Question: So, I wanted to try GCloud since you can deploy serverless stuff pretty easily. I've made a simple Flask app to test it out, this is the entire code for the app:
'''
from flask import (
Flask
)
from flask_cors import CORS
app = Flask(__name__)
cors = CORS(app)
@app.route('/ping', methods=['GET'])
def ping():
return 'It works!', 200
def create_app():
return app
if __name__ == '__main__':
app.run()
'''
Here is the Dockerfile:
'''
FROM python:3.7-slim
COPY . ./home/gcloud-test
WORKDIR /home/gcloud-test
RUN pip install -r requirements.txt
EXPOSE 5000
CMD python3 main.py
'''
I've also tried using 'gunicorn' and 'waitress' to start the server, the same thing happens.
Commands I run to deploy to gcloud:
> 'gcloud builds submit --tag gcr.io/PROJECT_ID/PROJECT_NAME'
> 'gcloud run deploy --image gcr.io/PROJECT_ID/PROJECT_NAME --platform managed --verbosity=debug'
Here is the stack trace from the console:
'''
Deploying container to Cloud Run service [PROJECT_NAME] in project [PROJECT_ID] region [europe-west1]
Deploying...
Creating Revision... Cloud Run error: Container failed to start. Failed to start and then listen on the port defined by the PORT environment variable. Logs for this revision might contain more information....failed
Deployment failed
DEBUG: (gcloud.run.deploy) Cloud Run error: Container failed to start. Failed to start and then listen on the port defined by the PORT environment variable. Logs for this revision might contain more information.
Traceback (most recent call last):
resources = calliope_command.Run(cli=self, args=args)
File "C:\Users\aleks\AppData\Local\Google\Cloud SDK\google-cloud-sdk\lib\googlecloudsdk\calliope\backend.py", line 808, in Run
resources = command_instance.Run(args)
File "C:\Users\aleks\AppData\Local\Google\Cloud SDK\google-cloud-sdk\lib\surface\run\deploy.py", line 219, in Run
build_log_url=build_log_url)
File "C:\Users\aleks\AppData\Local\Google\Cloud SDK\google-cloud-sdk\lib\googlecloudsdk\command_lib\run\serverless_operations.py", line 1087, in ReleaseService
self.WaitForCondition(poller)
File "C:\Users\aleks\AppData\Local\Google\Cloud SDK\google-cloud-sdk\lib\googlecloudsdk\command_lib\run\serverless_operations.py", line 594, in WaitForCondition
File "C:\Users\aleks\AppData\Local\Google\Cloud SDK\google-cloud-sdk\lib\googlecloudsdk\api_lib\util\waiter.py", line 326, in PollUntilDone
File "C:\Users\aleks\AppData\Local\Google\Cloud SDK\google-cloud-sdk\lib\googlecloudsdk\core\util\retry.py", line 219, in RetryOnResult
File "C:\Users\aleks\AppData\Local\Google\Cloud SDK\google-cloud-sdk\lib\googlecloudsdk\command_lib\run\serverless_operations.py", line 251, in Poll
File "C:\Users\aleks\AppData\Local\Google\Cloud SDK\google-cloud-sdk\lib\googlecloudsdk\command_lib\run\serverless_operations.py", line 230, in _PollTerminalSubconditions
self._PossiblyFailStage(condition, message)
File "C:\Users\aleks\AppData\Local\Google\Cloud SDK\google-cloud-sdk\lib\googlecloudsdk\command_lib\run\serverless_operations.py", line 349, in _PossiblyFailStage
message)
File "C:\Users\aleks\AppData\Local\Google\Cloud SDK\google-cloud-sdk\lib\googlecloudsdk\core\console\progress_tracker.py", line 915, in FailStage
raise failure_exception # pylint: disable=raising-bad-type
googlecloudsdk.command_lib.run.exceptions.DeploymentFailedError: Cloud Run error: Container failed to start. Failed to start and then listen on the port defined by the PORT environment variable. Logs for this revision might contain more information.
ERROR: (gcloud.run.deploy) Cloud Run error: Container failed to start. Failed to start and then listen on the port defined by the PORT environment variable. Logs for this revision might contain more information.
'''
When I go to see the logs online, I'm seeing that the app has been started, and a couple of minutes later health check fails, screenshot attached:

Any kind of help would be appreciated.
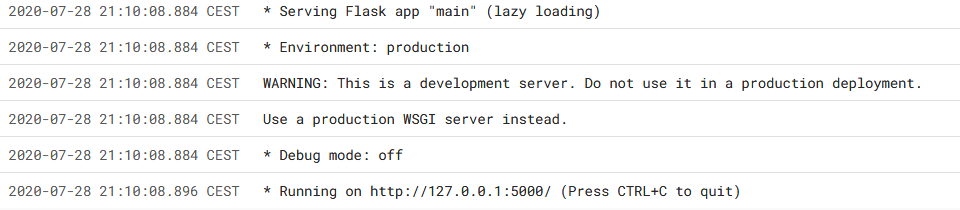
Answer: You configured your container (and Flask app) to listen on port 5000, but the <URL>.
> The container must listen for requests on 0.0.0.0 on the port to which requests are sent. By default, requests are sent to 8080, but you can configure Cloud Run to send requests to the port of your choice.
As the logs show, the healthcheck is failing as a result.
You can specify the port when you deploy, as seen <URL>.
For example:
'''
gcloud run deploy --image gcr.io/PROJECT_ID/PROJECT_NAME --platform managed --port 5000 --verbosity=debug
'''
---
This is not quite enough however.
'Flask.run()' <URL>'.
---
I was able to replicate your problem with your code as written. I changed the app startup line to this:
'''
if __name__ == '__main__':
app.run(host='0.0.0.0')
'''
Rebuilt, and deployed specifying the port as 5000 as seen in the above deploy command, and it worked.